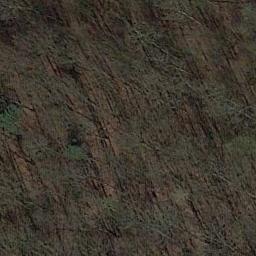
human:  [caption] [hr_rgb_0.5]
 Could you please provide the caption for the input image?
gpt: The forest is full of dry trees .

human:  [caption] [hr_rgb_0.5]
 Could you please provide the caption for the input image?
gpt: This is a dense forest .

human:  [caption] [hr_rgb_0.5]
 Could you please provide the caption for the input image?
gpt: The forest has some sparse green trees and the forest soil is deep yellow .

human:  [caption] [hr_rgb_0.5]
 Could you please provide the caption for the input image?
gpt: Many withered trees are in a forest .

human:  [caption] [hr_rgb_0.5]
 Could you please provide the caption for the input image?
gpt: A sparse forest with some withered trees .